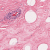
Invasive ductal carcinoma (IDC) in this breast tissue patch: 0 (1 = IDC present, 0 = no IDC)